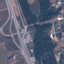
Land use / land cover class: Highway